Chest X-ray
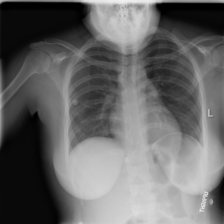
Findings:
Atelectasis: negative
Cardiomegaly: negative
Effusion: negative
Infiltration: negative
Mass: negative
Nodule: negative
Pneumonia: negative
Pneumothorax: negative
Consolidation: negative
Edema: negative
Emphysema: negative
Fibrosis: negative
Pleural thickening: negative
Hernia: negative